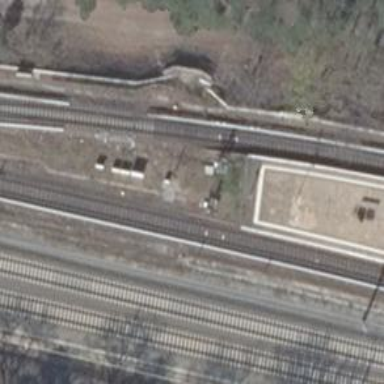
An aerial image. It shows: Railway signal.